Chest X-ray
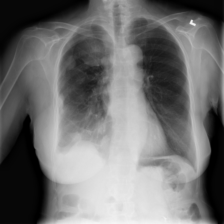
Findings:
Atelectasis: negative
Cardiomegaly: negative
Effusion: negative
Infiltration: negative
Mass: positive
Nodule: negative
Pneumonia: negative
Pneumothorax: negative
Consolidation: negative
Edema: negative
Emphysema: negative
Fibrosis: negative
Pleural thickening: negative
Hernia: negative